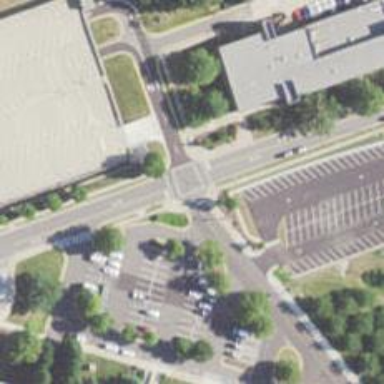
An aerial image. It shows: Asphalt footway with marked crossing.